Question: I have a total blackout, I am not familiar to work with fragments.
I created with the eclipse assistant a new Android project:

here a snippet of the created default class:
'''
/**
* A {@link FragmentPagerAdapter} that returns a fragment corresponding to
* one of the sections/tabs/pages.
*/
public class SectionsPagerAdapter extends FragmentPagerAdapter {
public SectionsPagerAdapter(FragmentManager fm) {
super(fm);
}
@Override
public Fragment getItem(int position) {
// getItem is called to instantiate the fragment for the given page.
// Return a PlaceholderFragment (defined as a static inner class
// below).
return PlaceholderFragment.newInstance(position + 1);
}
@Override
public int getCount() {
// Show 3 total pages.
return 3;
}
@Override
public CharSequence getPageTitle(int position) {
Locale l = Locale.getDefault();
switch (position) {
case 0:
return getString(R.string.title_section1).toUpperCase(l);
case 1:
return getString(R.string.title_section2).toUpperCase(l);
case 2:
return getString(R.string.title_section3).toUpperCase(l);
}
return null;
}
}
/**
* A placeholder fragment containing a simple view.
*/
public static class PlaceholderFragment extends Fragment {
/**
* The fragment argument representing the section number for this
* fragment.
*/
static int sec;
private static final String ARG_SECTION_NUMBER = "section_number";
/**
* Returns a new instance of this fragment for the given section number.
*/
public static PlaceholderFragment newInstance(int sectionNumber) {
sec = sectionNumber;
Log.i("ARG_SECTION_NUMBER"," "+sec);
PlaceholderFragment fragment = new PlaceholderFragment();
Bundle args = new Bundle();
args.putInt(ARG_SECTION_NUMBER, sectionNumber);
fragment.setArguments(args);
return fragment;
}
public PlaceholderFragment() {
}
@Override
public View onCreateView(LayoutInflater inflater, ViewGroup container,
Bundle savedInstanceState) {
int jjj = sec;
Log.i("onCreateView"," "+sec);
View rootView = inflater.inflate(R.layout.fragment_main, container,
false);
return rootView;
}
}
'''
the SectionsPagerAdapter is used as an adapter and is returning Fragments
the 3 fragments are having all the same layout
'''
fragment_main.xml
'''
how can different layouts assigned to the 3 fragments?
the PlaceholderFragment contains a Bundle with the section_number:
'''
args.putInt(ARG_SECTION_NUMBER, sectionNumber);
'''
can I use this Info for determing wich layout to show in each fragment?
'''
// Create the adapter that will return a fragment for each of the three
// primary sections of the activity.
mSectionsPagerAdapter = new SectionsPagerAdapter(
getSupportFragmentManager());
// Set up the ViewPager with the sections adapter.
mViewPager = (ViewPager) findViewById(R.id.pager);
mViewPager.setAdapter(mSectionsPagerAdapter);
'''
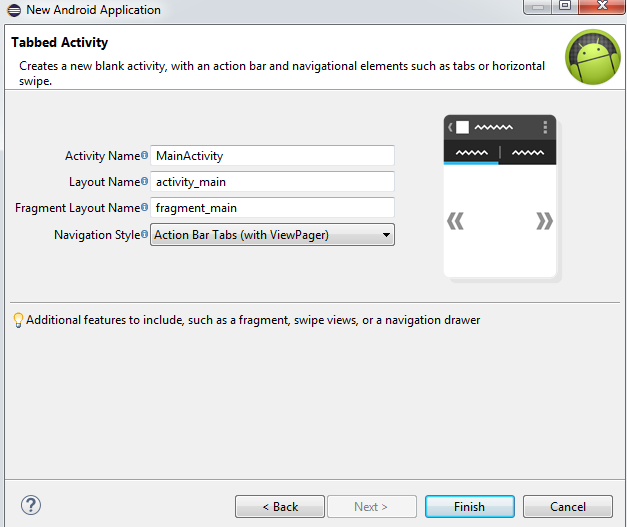
Answer: You need to make different classes for each page. A page extends from a Fragment. You can just load a different layout-xml for every fragment.
'''
public class FirstFragment extends Fragment{
@Override
public View onCreateView(LayoutInflater inflater, ViewGroup container,
Bundle savedInstanceState) {
View rootView = inflater.inflate(R.layout.<yourxmlhere>, container,
false);
return rootView;
}
}
'''
You know have the fragment, but your adapter still needs to know which page (position) is which fragment. This is decided in the following function:
'''
@Override
public Fragment getItem(int position) {
switch (position){
case 0:
//page 1
return new FirstFragment();
break;
case 1:
//page 2
return new SecondFragment();
break;
default:
//this page does not exists
return null;
}
'''
Make sure you have set the correct amount of pages!
'''
@Override
public int getCount() {
//the amount of pages your adapter knows
return <youramountofpages>;
}
'''
This should get you up and running.
EDIT: You can just delete the whole placeholderfragment class. It is not needed anymore.